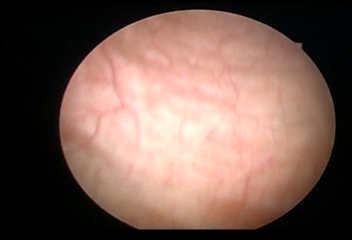
Modality: WLC
Class: Normal mucosa
Bladder cancer association: No